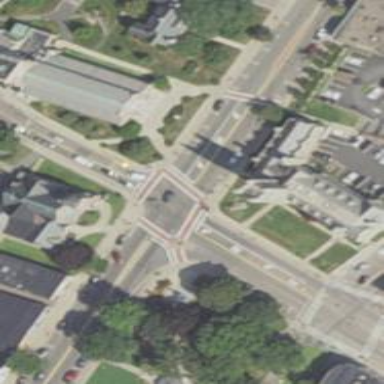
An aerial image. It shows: Marked road crossing.